Question: I have a pager inside of my jqgrid, on the pager i have rowList option, where people can choose if they want to have 10/20 or more rows showed up at one time. The problem is that selection box is not viewed fully.
example : <URL>

Are there any way to show it completely? I have tryed to find CSS options for this item, but couldnt find it.
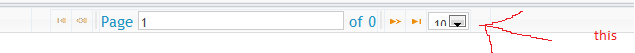
Answer: The CSS setting from <URL> of the 'ui.jqgrid.css'
'''
.ui-jqgrid .ui-pg-selbox {
font-size:.8em;
line-height:18px;
display:block;
height:18px;
margin: 0em;
}
'''
is responsible for the font size. One sees another problem with very wide pager input field ('ui-pg-input').
The reason can be the following:
- '<!DOCTYPE html ...>'<URL>'<meta http-equiv="X-UA-Compatible" content="IE=edge" />''<head>'
In any way you have CSS problem. You can use IE developer tools (press to start) to examine the styles.